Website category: phone
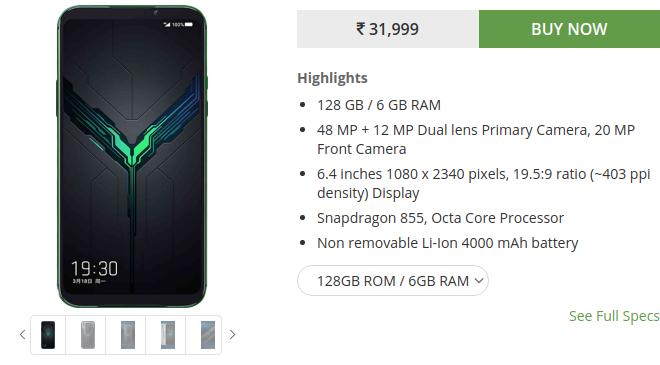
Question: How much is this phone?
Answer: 31,999

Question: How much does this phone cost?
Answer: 31,999

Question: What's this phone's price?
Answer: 31,999

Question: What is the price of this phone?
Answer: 31,999

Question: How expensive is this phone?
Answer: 31,999

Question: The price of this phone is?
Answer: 31,999

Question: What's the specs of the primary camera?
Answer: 48 MP + 12 MP Dual lens Primary Camera

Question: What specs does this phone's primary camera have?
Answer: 48 MP + 12 MP Dual lens Primary Camera

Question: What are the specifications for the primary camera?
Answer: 48 MP + 12 MP Dual lens Primary Camera

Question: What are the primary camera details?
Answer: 48 MP + 12 MP Dual lens Primary Camera

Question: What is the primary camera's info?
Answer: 48 MP + 12 MP Dual lens Primary Camera

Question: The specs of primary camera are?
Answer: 48 MP + 12 MP Dual lens Primary Camera

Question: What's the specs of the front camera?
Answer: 20 MP Front Camera

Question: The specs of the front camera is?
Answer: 20 MP Front Camera

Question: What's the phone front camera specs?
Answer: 20 MP Front Camera

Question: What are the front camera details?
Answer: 20 MP Front Camera

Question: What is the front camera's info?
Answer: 20 MP Front Camera

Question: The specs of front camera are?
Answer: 20 MP Front Camera

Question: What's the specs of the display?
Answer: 6.4 inches 1080 x 2340 pixels, 19.5:9 ratio (~403 ppi density) Display

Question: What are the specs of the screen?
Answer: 6.4 inches 1080 x 2340 pixels, 19.5:9 ratio (~403 ppi density) Display

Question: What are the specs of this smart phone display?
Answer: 6.4 inches 1080 x 2340 pixels, 19.5:9 ratio (~403 ppi density) Display

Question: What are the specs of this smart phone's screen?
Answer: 6.4 inches 1080 x 2340 pixels, 19.5:9 ratio (~403 ppi density) Display

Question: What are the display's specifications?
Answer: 6.4 inches 1080 x 2340 pixels, 19.5:9 ratio (~403 ppi density) Display

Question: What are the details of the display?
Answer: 6.4 inches 1080 x 2340 pixels, 19.5:9 ratio (~403 ppi density) Display

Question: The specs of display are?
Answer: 6.4 inches 1080 x 2340 pixels, 19.5:9 ratio (~403 ppi density) Display

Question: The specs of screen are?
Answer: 6.4 inches 1080 x 2340 pixels, 19.5:9 ratio (~403 ppi density) Display

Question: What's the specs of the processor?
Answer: Snapdragon 855, Octa Core Processor

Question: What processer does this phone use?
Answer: Snapdragon 855, Octa Core Processor

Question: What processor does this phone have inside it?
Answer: Snapdragon 855, Octa Core Processor

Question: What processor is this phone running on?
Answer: Snapdragon 855, Octa Core Processor

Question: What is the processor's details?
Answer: Snapdragon 855, Octa Core Processor

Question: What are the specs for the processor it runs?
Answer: Snapdragon 855, Octa Core Processor

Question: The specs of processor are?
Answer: Snapdragon 855, Octa Core Processor

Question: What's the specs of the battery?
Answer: Non removable Li-Ion 4000 mAh battery

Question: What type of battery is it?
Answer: Non removable Li-Ion 4000 mAh battery

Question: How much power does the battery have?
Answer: Non removable Li-Ion 4000 mAh battery

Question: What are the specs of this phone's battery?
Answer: Non removable Li-Ion 4000 mAh battery

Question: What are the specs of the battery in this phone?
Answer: Non removable Li-Ion 4000 mAh battery

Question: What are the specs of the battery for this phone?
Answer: Non removable Li-Ion 4000 mAh battery

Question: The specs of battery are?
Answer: Non removable Li-Ion 4000 mAh battery